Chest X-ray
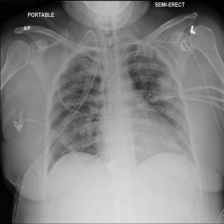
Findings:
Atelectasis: negative
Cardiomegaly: negative
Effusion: negative
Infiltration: negative
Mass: negative
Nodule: negative
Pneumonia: negative
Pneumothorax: negative
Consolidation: negative
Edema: negative
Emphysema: positive
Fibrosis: negative
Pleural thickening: negative
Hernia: negative